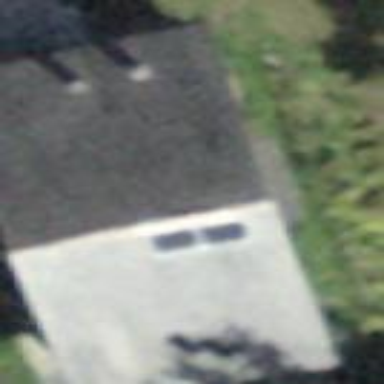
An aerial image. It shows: House with gabled roof that runs across the building.